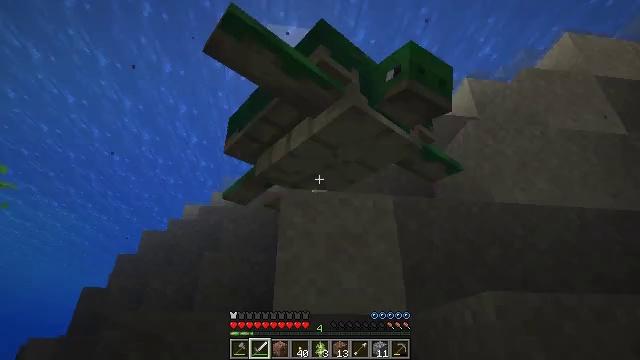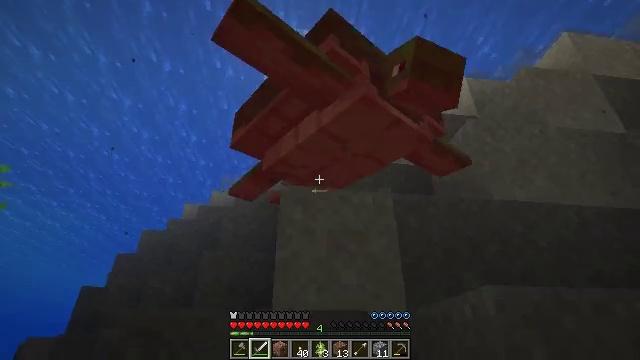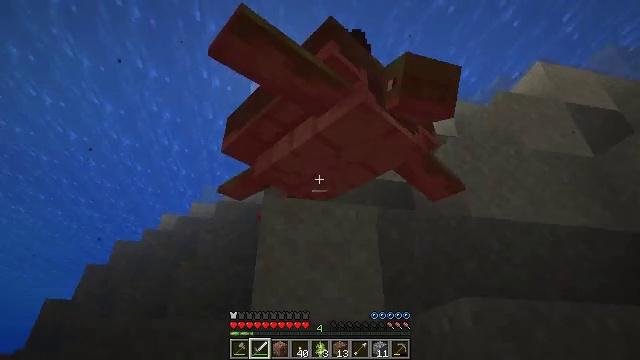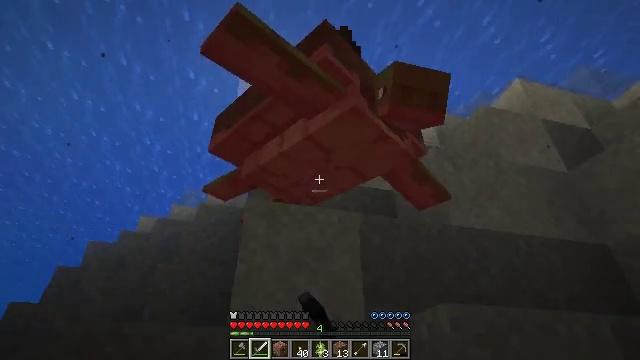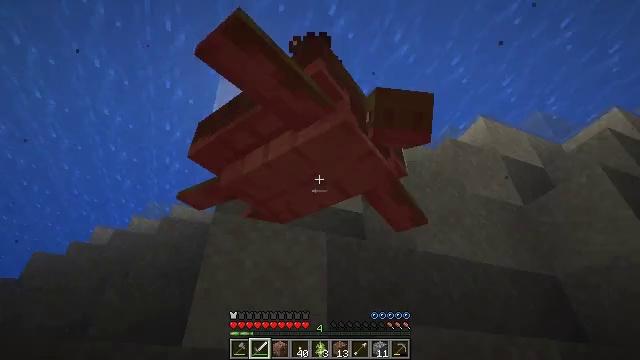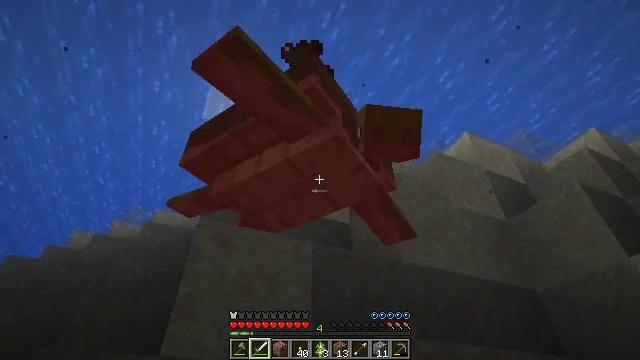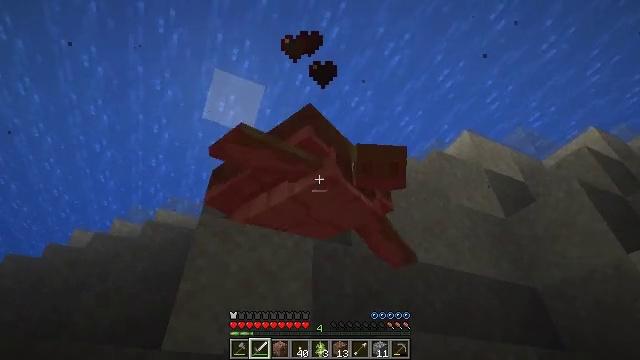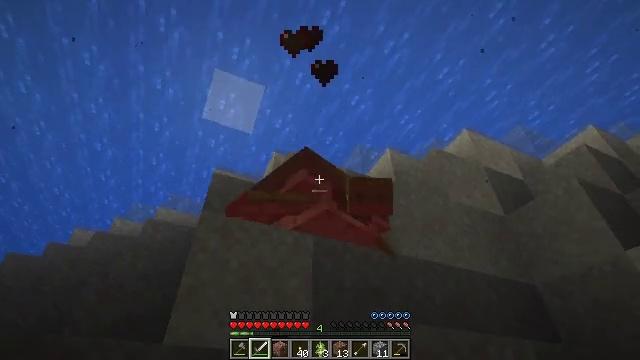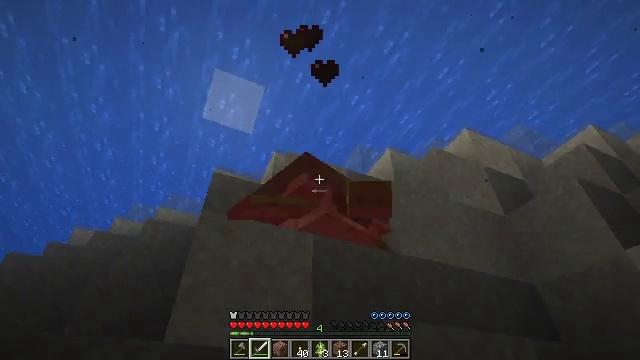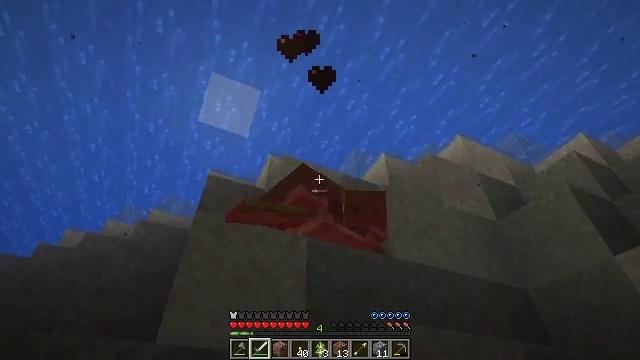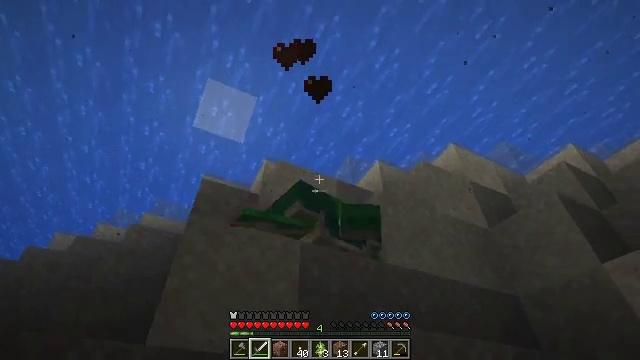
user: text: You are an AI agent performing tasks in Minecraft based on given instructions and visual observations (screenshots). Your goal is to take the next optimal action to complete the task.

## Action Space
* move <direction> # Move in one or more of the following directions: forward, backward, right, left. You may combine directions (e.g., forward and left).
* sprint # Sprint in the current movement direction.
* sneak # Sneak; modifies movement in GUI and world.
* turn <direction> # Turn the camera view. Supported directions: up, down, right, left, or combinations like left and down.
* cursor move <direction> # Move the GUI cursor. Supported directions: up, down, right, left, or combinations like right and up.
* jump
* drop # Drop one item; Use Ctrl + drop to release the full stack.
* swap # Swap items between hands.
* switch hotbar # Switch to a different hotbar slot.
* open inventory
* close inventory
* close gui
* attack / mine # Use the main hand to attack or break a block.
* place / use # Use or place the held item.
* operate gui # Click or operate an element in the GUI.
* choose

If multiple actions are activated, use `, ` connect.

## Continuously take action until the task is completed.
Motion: motion action
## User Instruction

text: Defeat a turtle.
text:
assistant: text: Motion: no_op
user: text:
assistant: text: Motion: turn right and up, attack / mine
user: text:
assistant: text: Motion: turn right and up, attack / mine
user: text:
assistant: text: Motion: turn right and up, attack / mine
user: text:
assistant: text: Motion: turn right and up
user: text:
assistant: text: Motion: attack / mine
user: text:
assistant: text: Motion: attack / mine
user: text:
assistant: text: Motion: no_op
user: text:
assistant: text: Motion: turn right
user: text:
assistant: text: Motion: turn right and up
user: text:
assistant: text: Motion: no_op